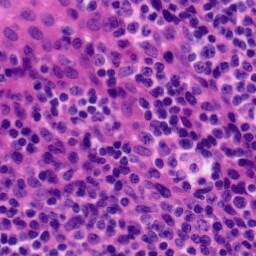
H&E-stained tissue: Tonsil